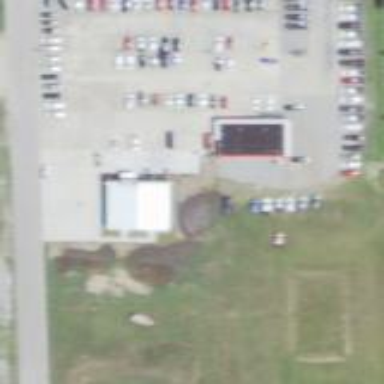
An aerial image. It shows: Shop that sells cars.